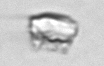
Label: detritus_transparent